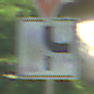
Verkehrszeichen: VerlaufVorfahrtsstrasse10
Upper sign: VorfahrtGewaehren
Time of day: MorningAfternoon
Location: Outdoor (Urban)
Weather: PartlyCloudy
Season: NotSpecified
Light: Natural